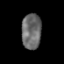
Tissue: prostate
Cell type: T cells
Senescence score: 0.7828
Nuclear area (px): 681
Mean DAPI intensity: 106.377